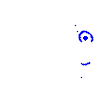
Particle: pion